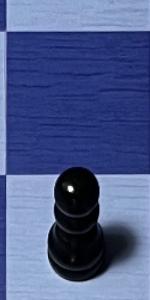
Label: Pawn_Black